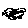
Label: hexagon